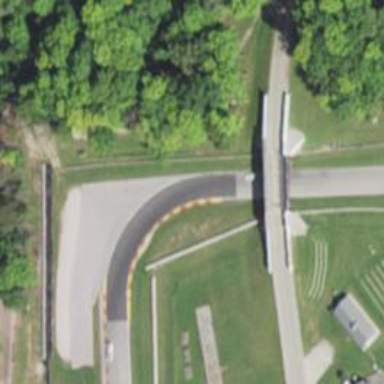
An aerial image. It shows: Raceway for motor sports.